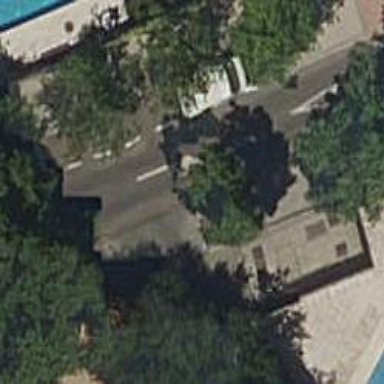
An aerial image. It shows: Sidewalk along the footway.